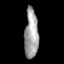
Tissue: skin
Cell type: Fibroblasts
Senescence score: 0.7329
Nuclear area (px): 677
Mean DAPI intensity: 158.555